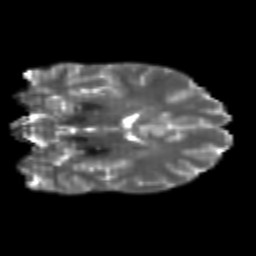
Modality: T2w
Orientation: coronal
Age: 24
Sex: male
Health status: healthy
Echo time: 0.074 s